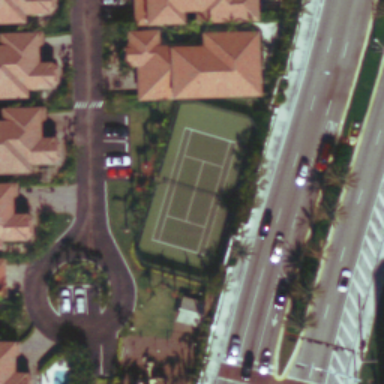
A small tennis court with some plants and a road beside .